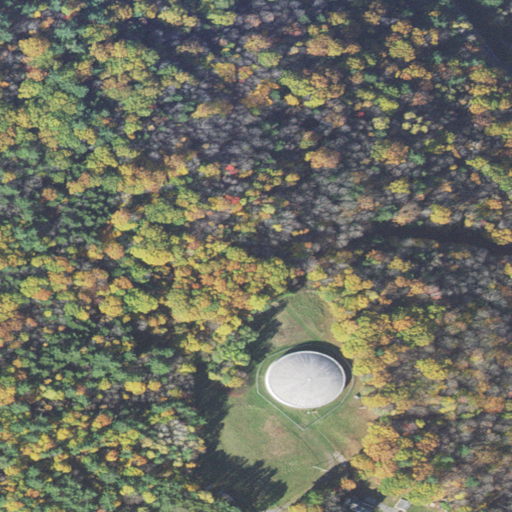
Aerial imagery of mountain in New Hampshire named Prospect Hill containing mixed forest, deciduous forest, evergreen forest, open development, low intensity development, medium intensity development, high intensity development, and pasture